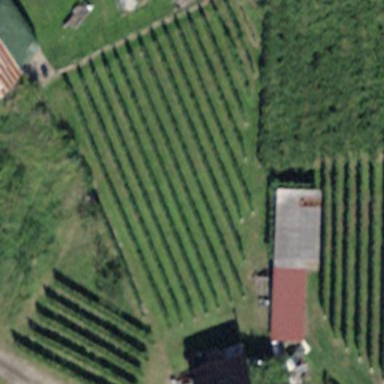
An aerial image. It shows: Vineyard growing grapes.